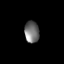
Tissue: lung
Cell type: Fibroblasts
Senescence score: 0.556
Nuclear area (px): 311
Mean DAPI intensity: 113.479